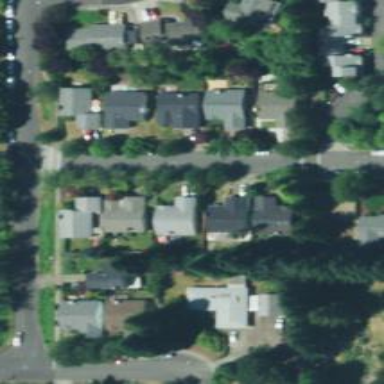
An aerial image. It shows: Single-family residential area.